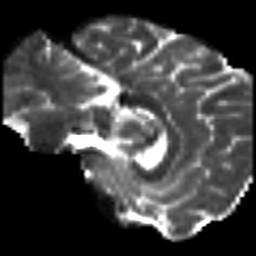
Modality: T2w
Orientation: sagittal
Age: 41
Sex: female
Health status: ill
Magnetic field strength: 3 T
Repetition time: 8.4 s
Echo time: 0.0926 s